Question: Trying to find a way to get rid of this error on eclipse.
'''
DataNucleus Enhancer (version 3.1.1) : Enhancement of classes
Encountered a problem: Unexpected exception
'''
Here is the log
'''
java.lang.RuntimeException: Unexpected exception
at com.google.appengine.tools.enhancer.Enhancer.execute(Enhancer.java:76)
at com.google.appengine.tools.enhancer.Enhance.<init>(Enhance.java:71)
at com.google.appengine.tools.enhancer.Enhance.main(Enhance.java:51)
Caused by: java.lang.reflect.InvocationTargetException
at sun.reflect.NativeMethodAccessorImpl.invoke0(Native Method)
at sun.reflect.NativeMethodAccessorImpl.invoke(Unknown Source)
at sun.reflect.DelegatingMethodAccessorImpl.invoke(Unknown Source)
at java.lang.reflect.Method.invoke(Unknown Source)
at com.google.appengine.tools.enhancer.Enhancer.execute(Enhancer.java:74)
... 2 more
Caused by: java.lang.IllegalArgumentException
at org.objectweb.asm.ClassReader.<init>(Unknown Source)
at org.objectweb.asm.ClassReader.<init>(Unknown Source)
at org.objectweb.asm.ClassReader.<init>(Unknown Source)
at org.datanucleus.enhancer.asm.ASMClassEnhancer.getClassNameForFileName(ASMClassEnhancer.java:272)
at org.datanucleus.enhancer.DataNucleusEnhancer.getFileMetadataForInput(DataNucleusEnhancer.java:727)
at org.datanucleus.enhancer.DataNucleusEnhancer.enhance(DataNucleusEnhancer.java:525)
at org.datanucleus.enhancer.DataNucleusEnhancer.main(DataNucleusEnhancer.java:1258)
... 7 more
'''
I have two versions of java, one is 1.8.0_25, the other is 1.7.0_46
this is my path
'''
C:\Program Files (x86)\Java\jre7in;;C:\oraclexepp\oracle\product .2.0\serverin;;C:\ProgramData\Oracle\Java\javapath;
'''
and as a default I use the jre7 on eclipse, dont know what else to mention here. I found no solutions clearly explained here or on the other websites rather than trying to change the java version, tried all java instances on my computer, uninstalled and installed again. I am guessing it may be about java and datanucleus compability issue, but currently using the java7 and the plugins i am using were downloaded automatically from eclipse so no clue. If you need any clarifications, ask me out please.

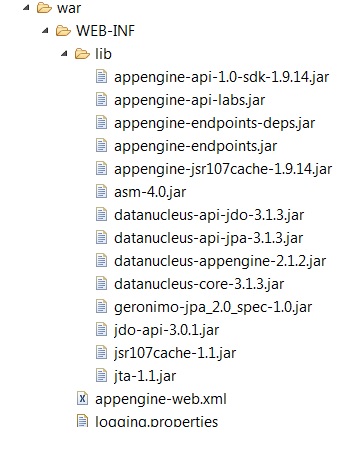
Answer: Well like I have guessed, it is all about the compatibility issue. If you are getting this error, make sure EVERYTHING your eclipse AND your computer use is the same version of java everywhere. What I mean is you need to check;
In eclipse, from the top menu choose Project->Properties, then make sure all the versions of java used by eclipse are the same.

AND

AND

and of course your environment variable should point to the same version that eclipse uses.

Hope this helps. Post comments if you found it unclear. Getting errors before even started coding sucks :p